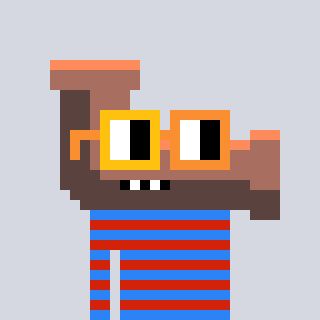
a pixel art character with square yellow and orange glasses, a pipe-shaped head and a red-colored body on a cool background